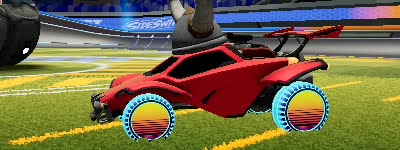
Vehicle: octane